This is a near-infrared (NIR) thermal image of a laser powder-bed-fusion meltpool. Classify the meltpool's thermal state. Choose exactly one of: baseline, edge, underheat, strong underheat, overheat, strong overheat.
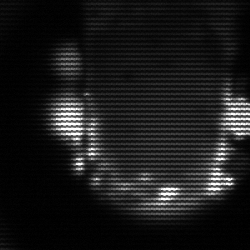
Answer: baseline